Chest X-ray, PA view. Patient: 30 years old, sex M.
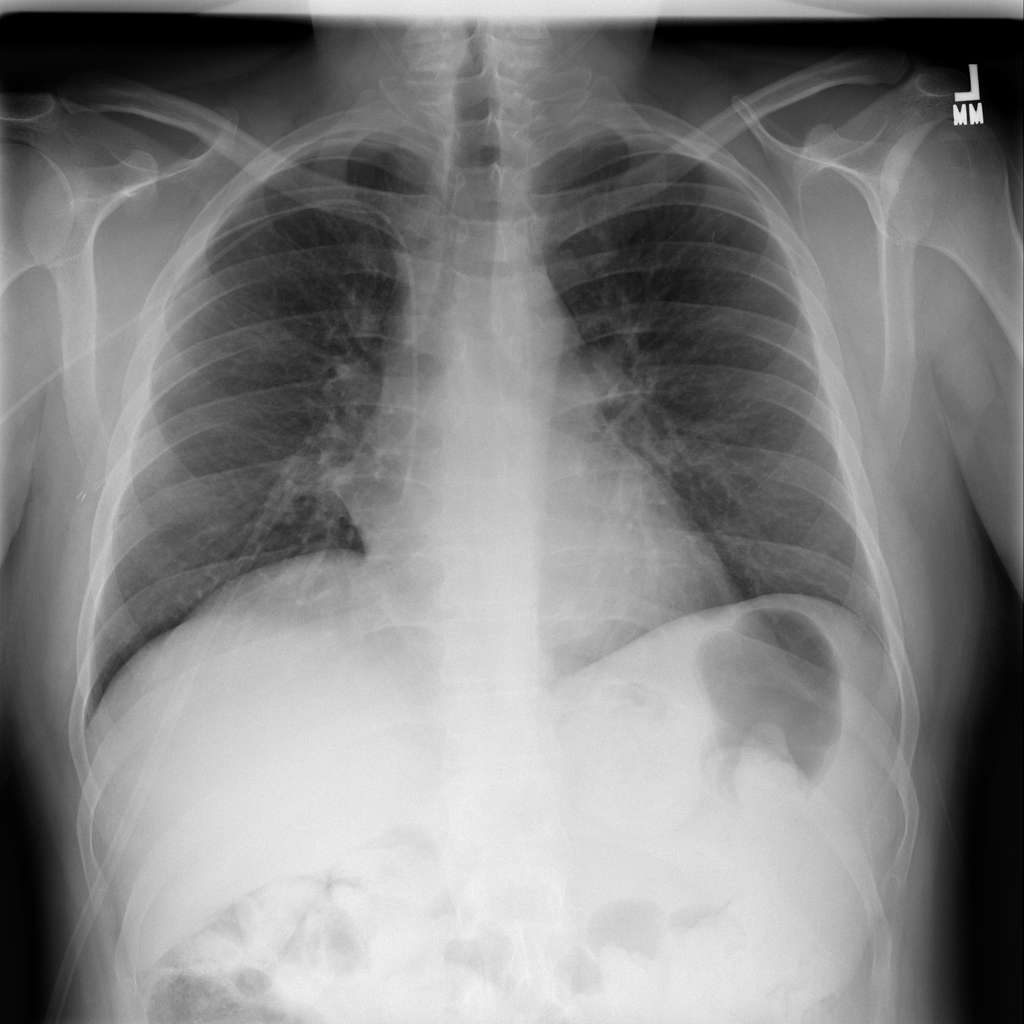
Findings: No Finding